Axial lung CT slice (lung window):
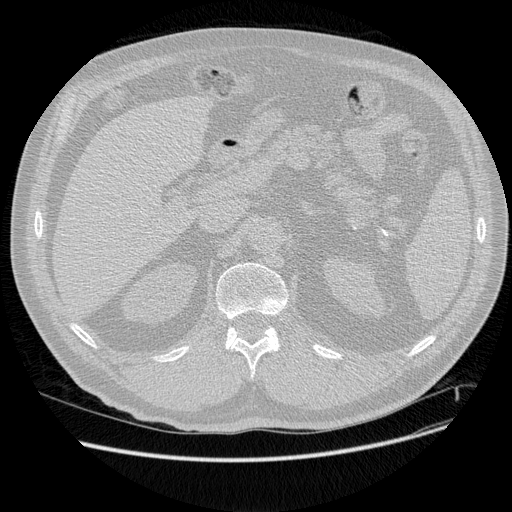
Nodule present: no